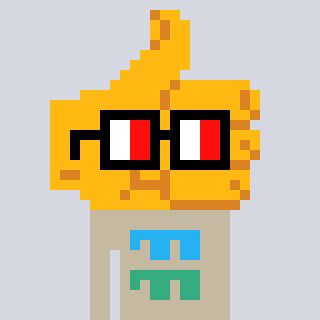
a pixel art character with square glasses with black frames and red eyes, a thumbsup-shaped head and a bege-colored body on a cool background